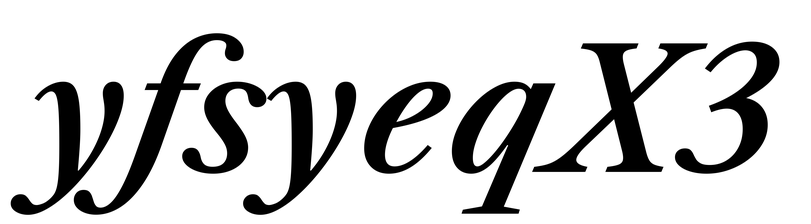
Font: LibreCaslonText-Italic_SemiBold_Italic